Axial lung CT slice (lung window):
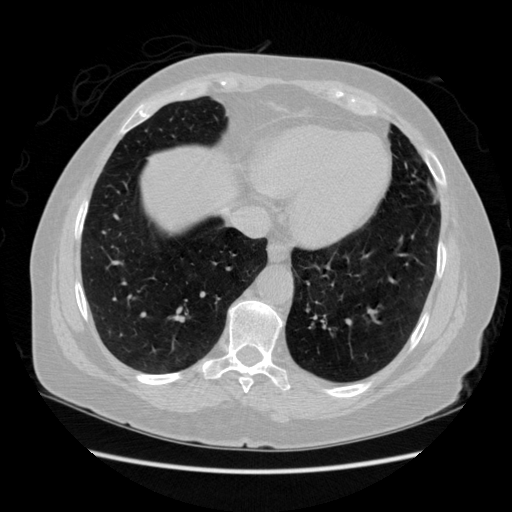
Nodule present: no